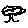
Label: tree